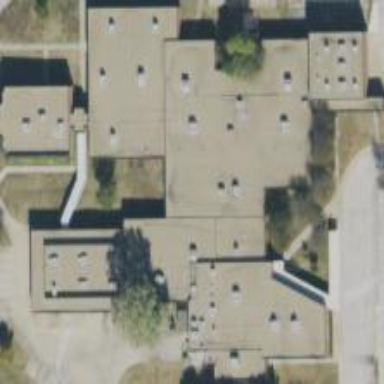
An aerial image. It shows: School building.